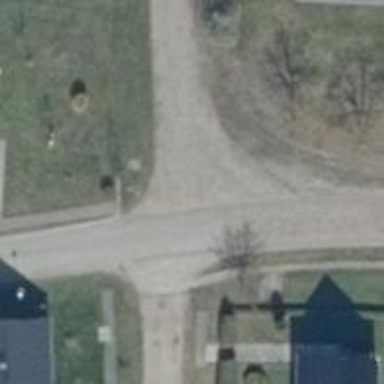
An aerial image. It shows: Residential road.